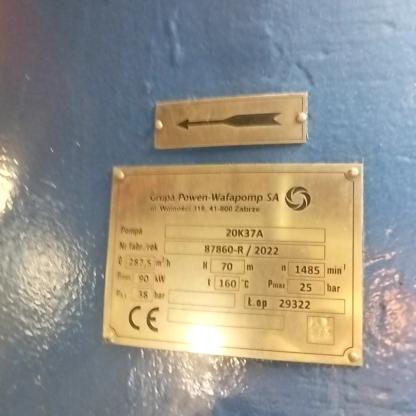
Klasa: tabliczka-znamionowa